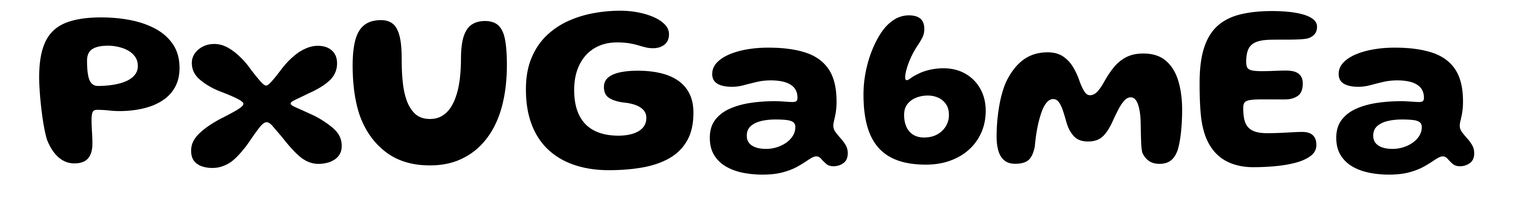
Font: Gluten_SemiBold